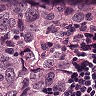
Metastatic tissue present: yes